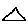
Label: triangle